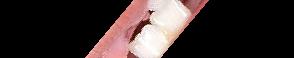
Condition: hypodontia